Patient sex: F
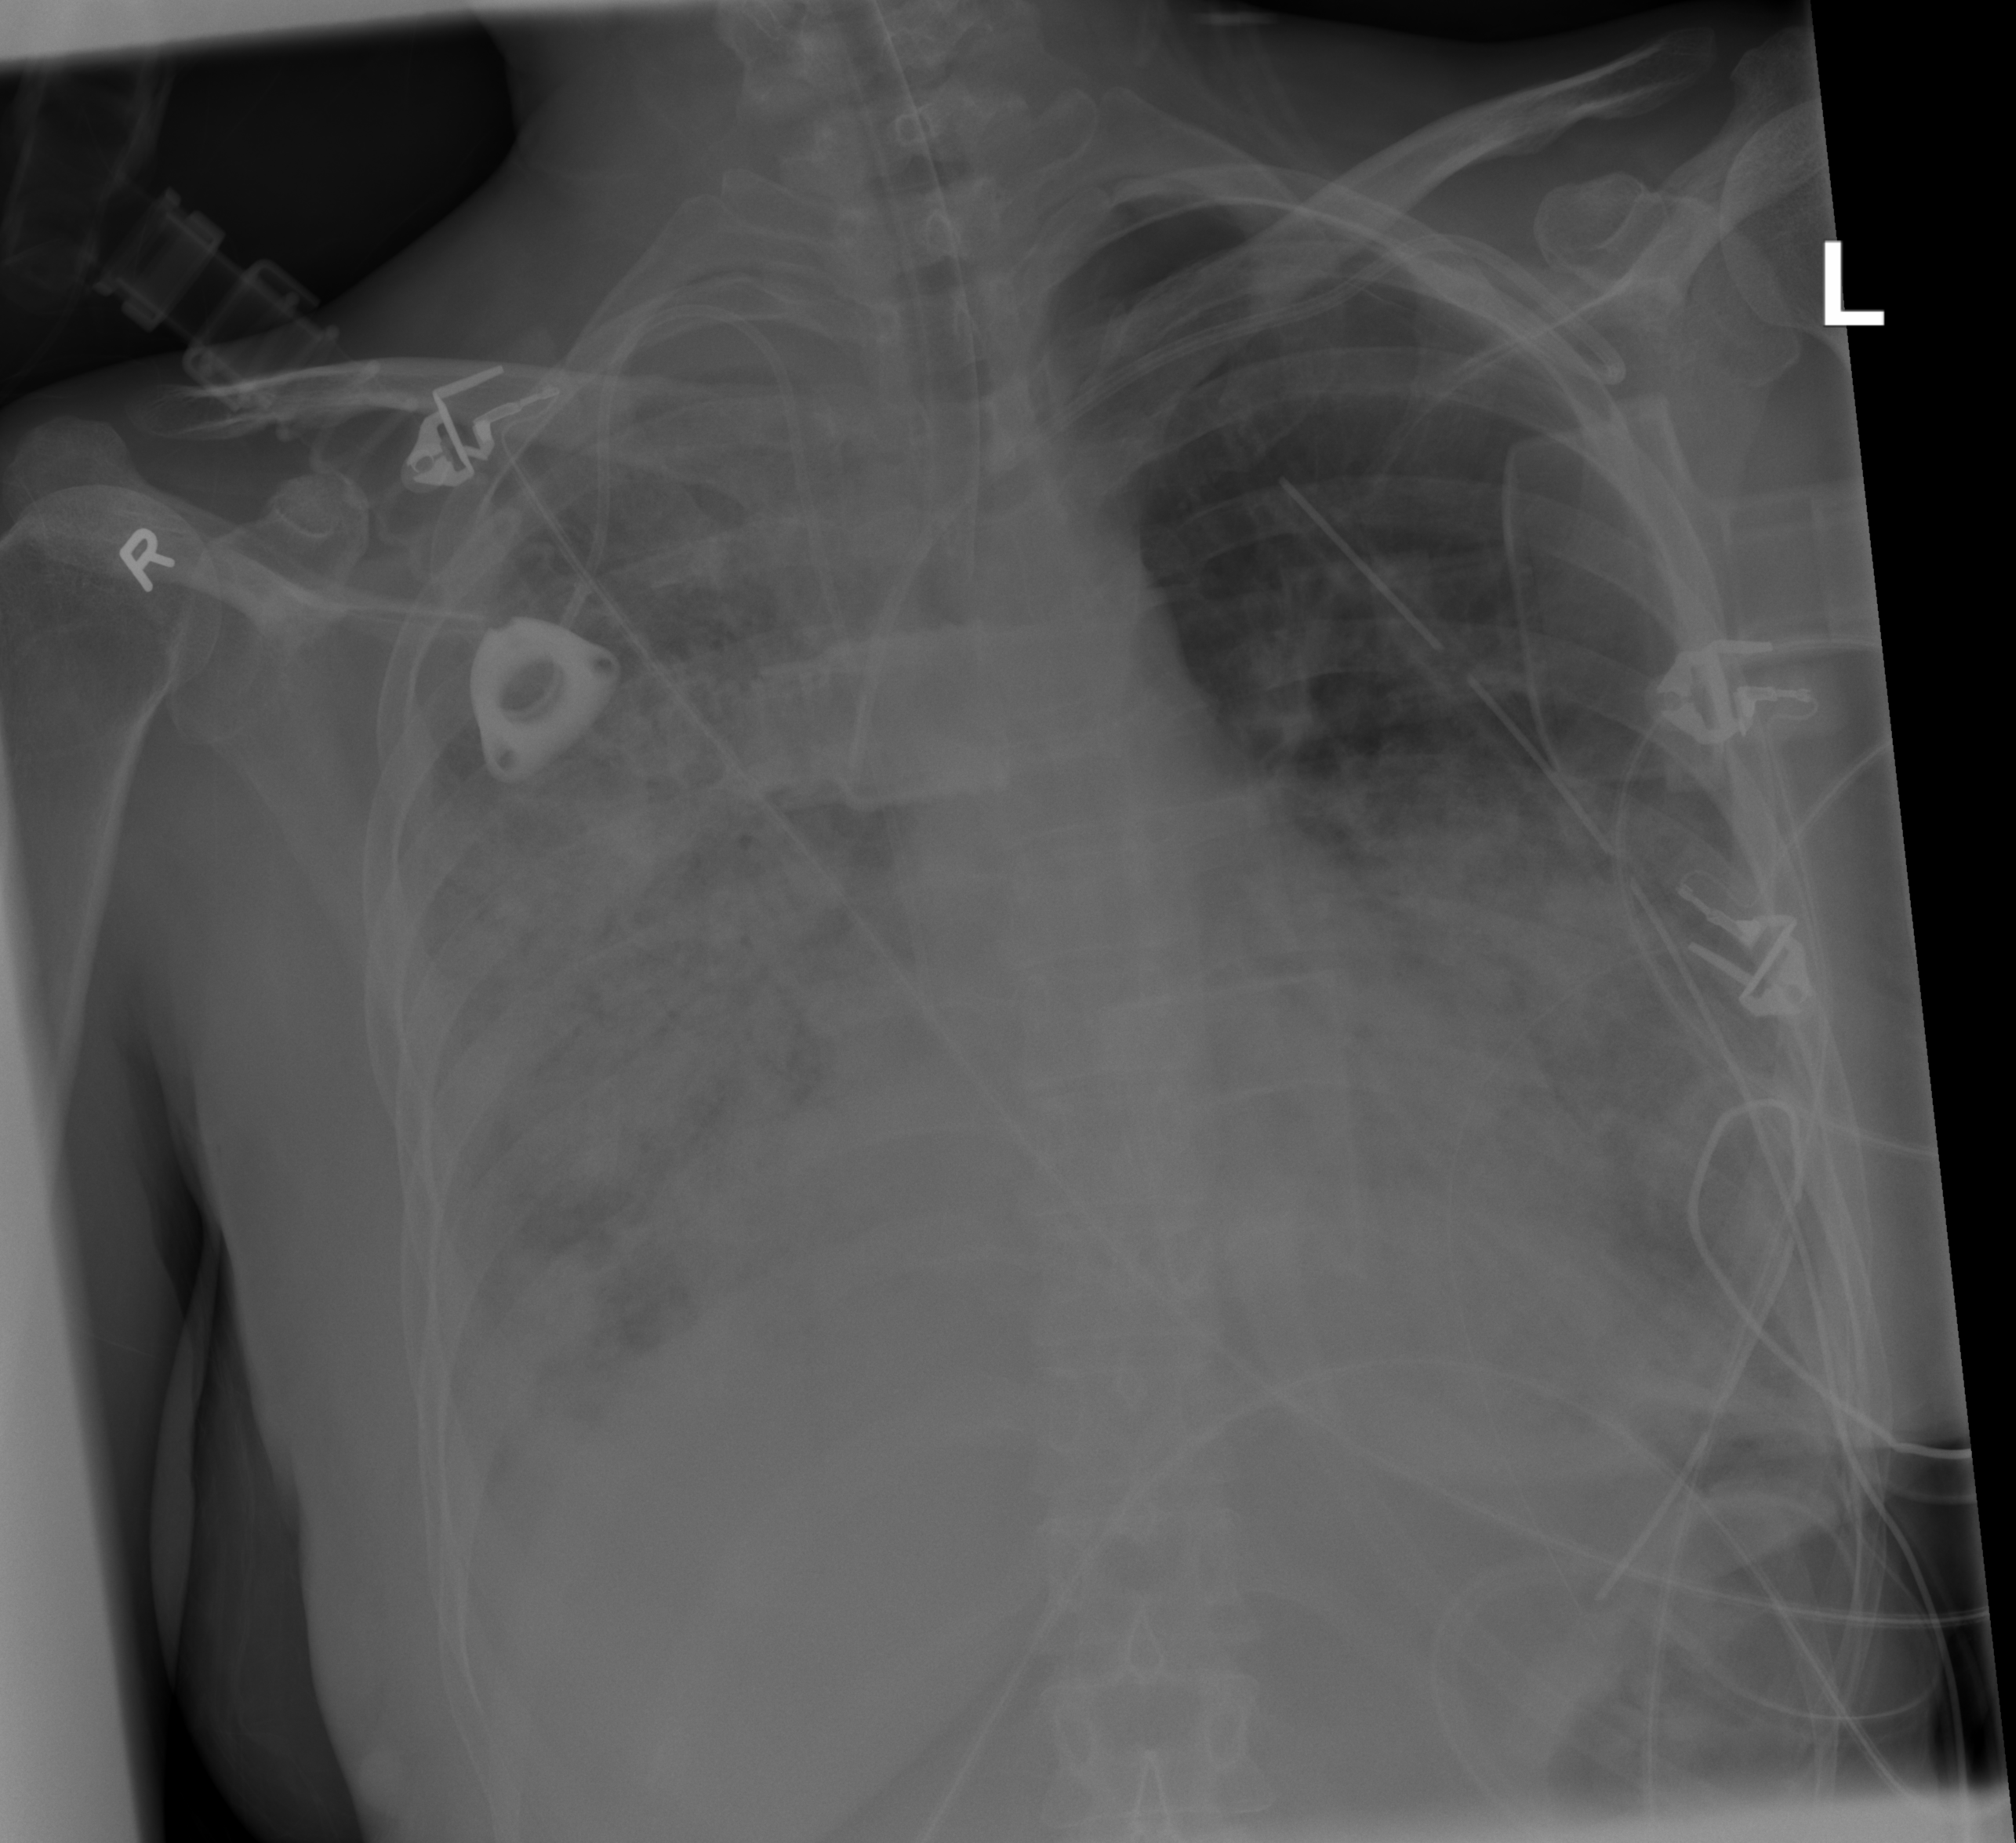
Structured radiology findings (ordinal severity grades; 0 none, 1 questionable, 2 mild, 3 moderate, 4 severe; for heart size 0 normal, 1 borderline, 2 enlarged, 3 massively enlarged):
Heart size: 0
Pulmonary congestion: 0
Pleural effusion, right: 2
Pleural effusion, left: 0
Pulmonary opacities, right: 4
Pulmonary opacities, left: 3
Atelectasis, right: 4
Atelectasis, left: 2